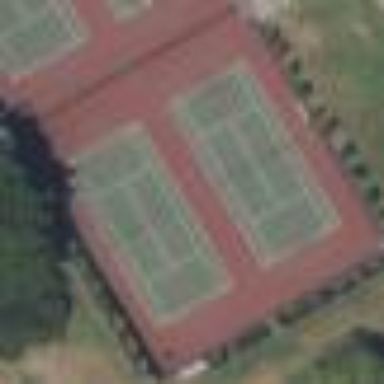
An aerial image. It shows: Tennis court in leisure pitch.